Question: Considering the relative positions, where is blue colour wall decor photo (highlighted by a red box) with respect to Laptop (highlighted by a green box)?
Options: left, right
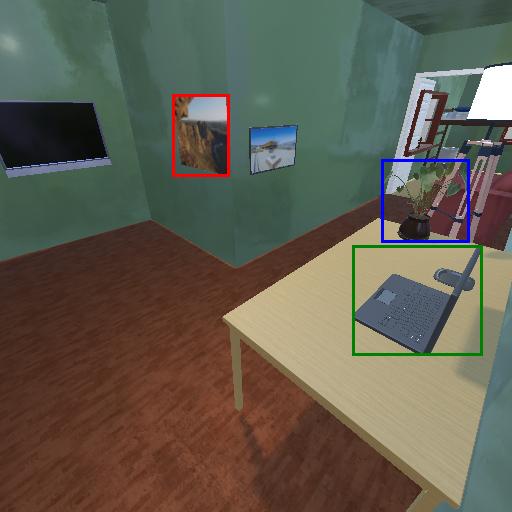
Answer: left